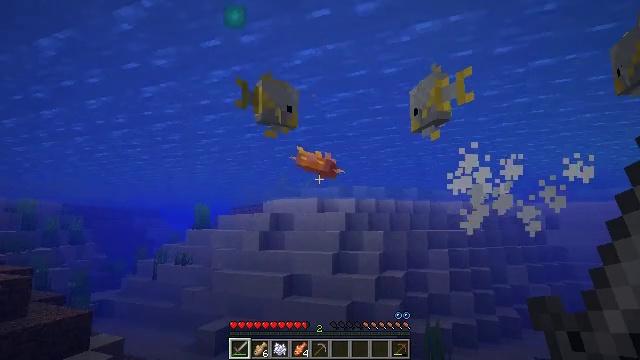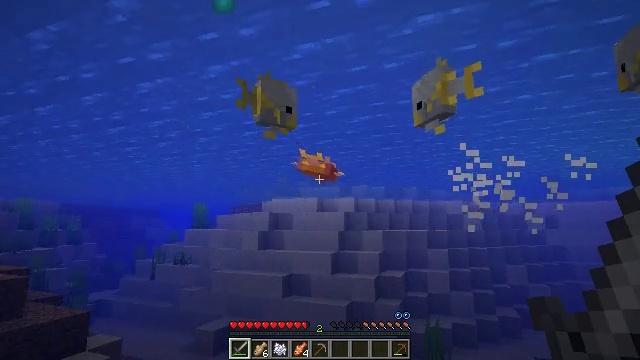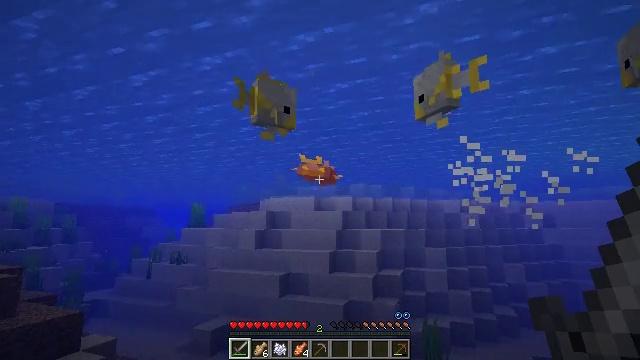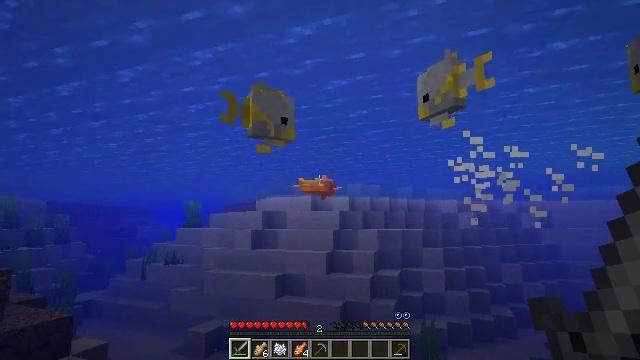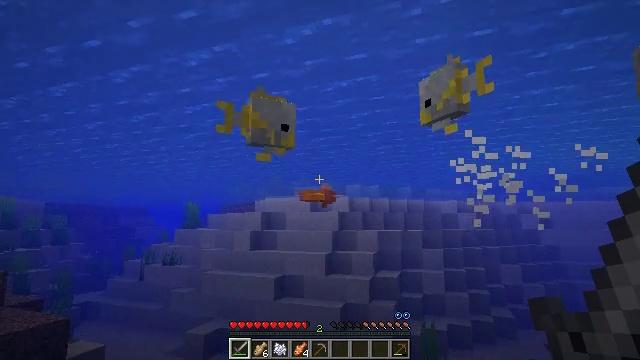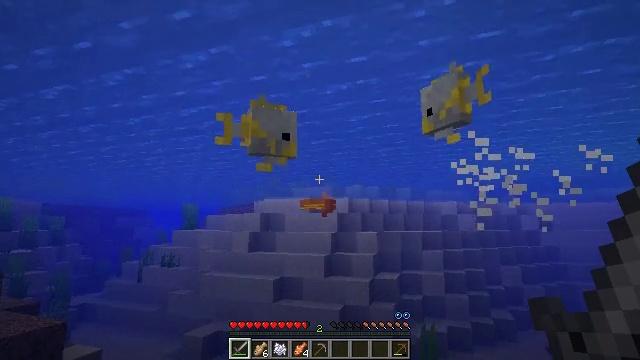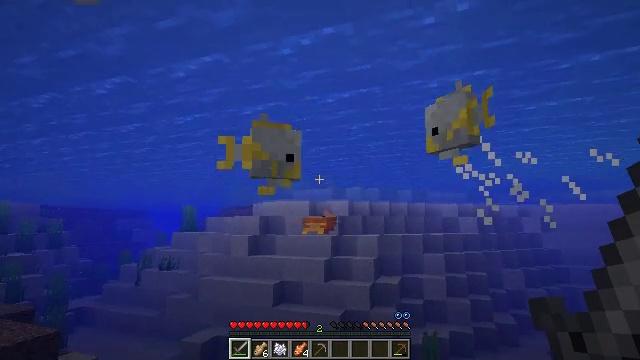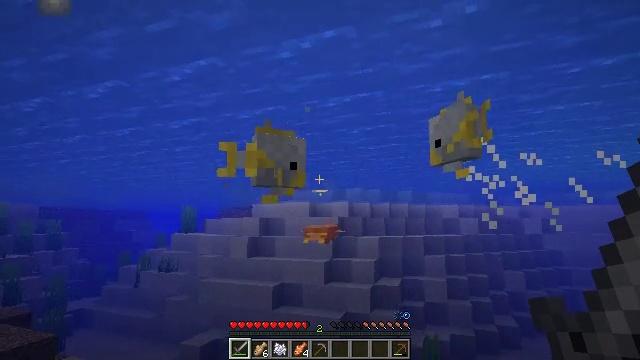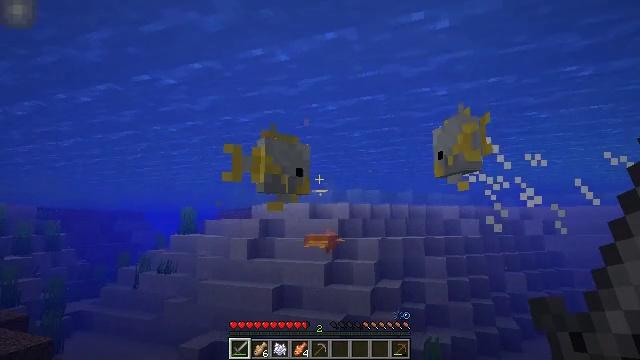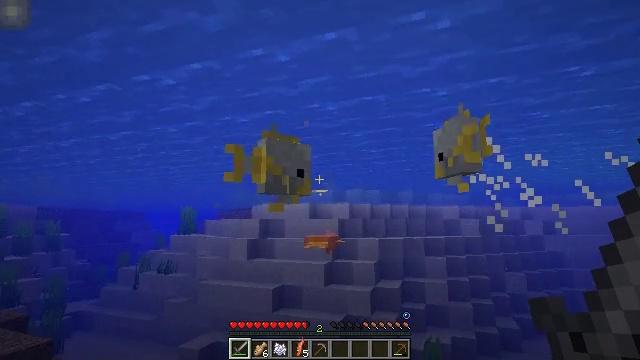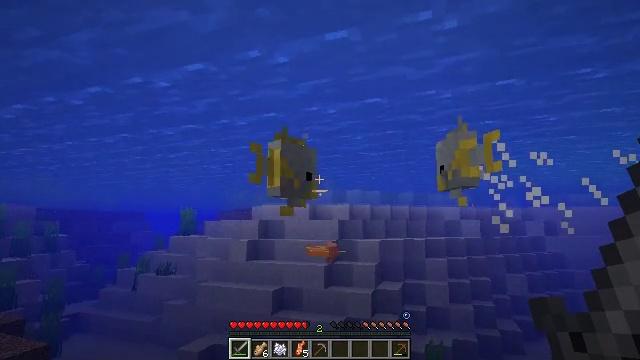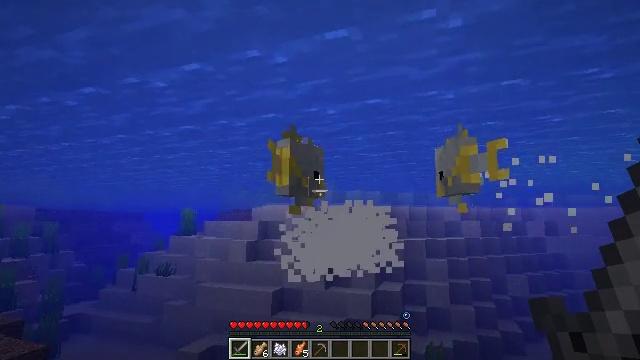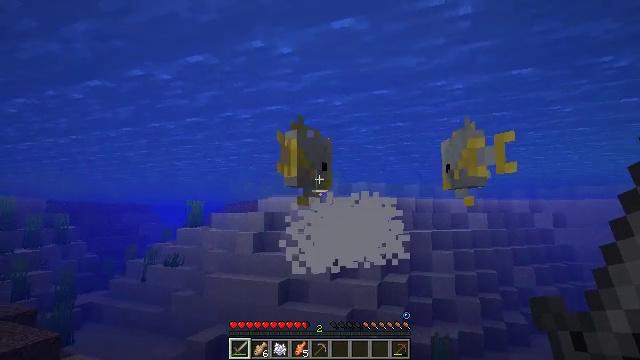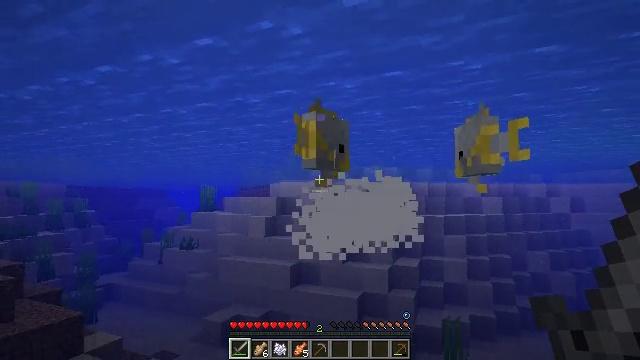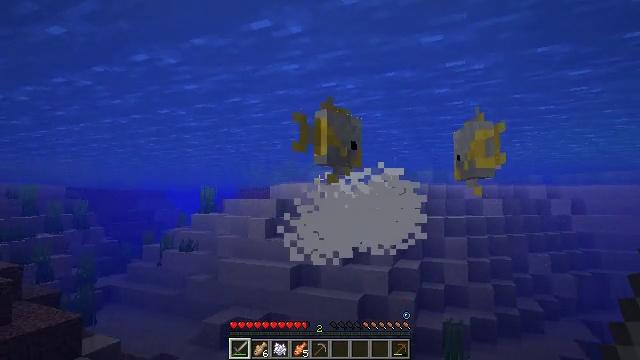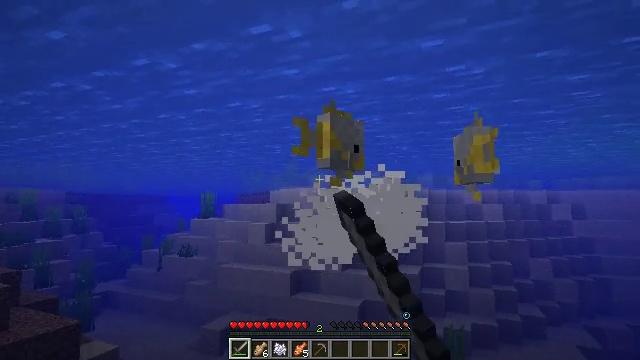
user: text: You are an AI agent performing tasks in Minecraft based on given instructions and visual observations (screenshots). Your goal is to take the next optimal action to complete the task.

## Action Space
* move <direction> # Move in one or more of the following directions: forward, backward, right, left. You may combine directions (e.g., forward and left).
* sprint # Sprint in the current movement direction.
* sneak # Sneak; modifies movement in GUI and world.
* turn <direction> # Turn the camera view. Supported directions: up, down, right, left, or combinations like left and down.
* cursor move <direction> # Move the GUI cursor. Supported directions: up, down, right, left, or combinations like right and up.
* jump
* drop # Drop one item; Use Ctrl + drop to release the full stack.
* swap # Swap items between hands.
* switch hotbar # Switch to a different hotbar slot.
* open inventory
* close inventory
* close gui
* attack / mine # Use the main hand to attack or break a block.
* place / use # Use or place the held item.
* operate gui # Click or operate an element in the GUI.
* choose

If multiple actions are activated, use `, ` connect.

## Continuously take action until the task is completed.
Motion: motion action
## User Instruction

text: Combat the tropical fish.
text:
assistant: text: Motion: move forward
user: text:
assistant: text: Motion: move forward, jump
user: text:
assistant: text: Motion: move forward, jump
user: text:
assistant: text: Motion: move forward, jump
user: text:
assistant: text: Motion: move forward, jump
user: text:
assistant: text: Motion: move forward, jump
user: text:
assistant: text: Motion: move forward
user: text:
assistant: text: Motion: no_op
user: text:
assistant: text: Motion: no_op
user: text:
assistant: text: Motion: no_op
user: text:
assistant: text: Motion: no_op
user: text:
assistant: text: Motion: turn left and down
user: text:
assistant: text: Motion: turn left and down
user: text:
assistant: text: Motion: attack / mine
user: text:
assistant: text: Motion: move forward, attack / mine
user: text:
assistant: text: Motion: move forward, turn up, attack / mine
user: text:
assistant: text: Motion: move forward, turn up, attack / mine
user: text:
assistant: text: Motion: move forward, turn right
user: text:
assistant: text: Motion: move forward, turn right
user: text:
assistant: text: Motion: move forward, turn right
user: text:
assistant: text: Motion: move forward, turn right
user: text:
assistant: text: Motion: move forward
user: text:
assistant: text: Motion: move forward
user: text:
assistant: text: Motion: move forward
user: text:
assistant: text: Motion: move forward, jump
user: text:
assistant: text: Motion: move forward, jump
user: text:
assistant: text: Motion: move forward, jump
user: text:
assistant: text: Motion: move forward, jump
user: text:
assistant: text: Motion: move forward, jump
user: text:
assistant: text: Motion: move forward, jump